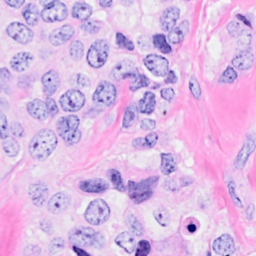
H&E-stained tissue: Breast